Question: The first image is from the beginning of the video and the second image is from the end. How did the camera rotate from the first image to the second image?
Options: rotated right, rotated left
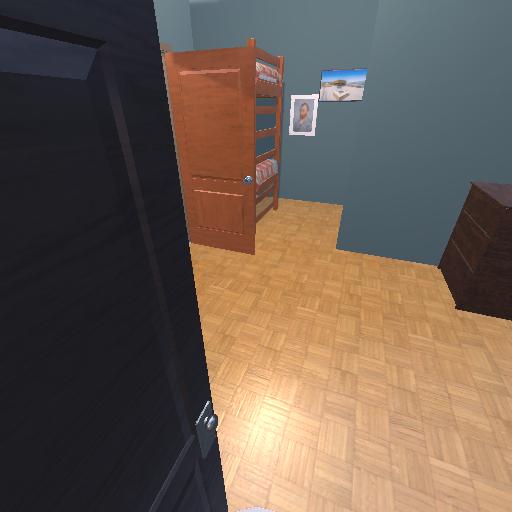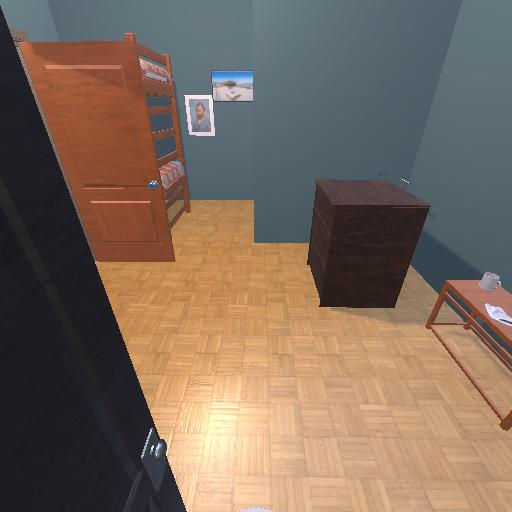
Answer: rotated right